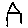
Label: house